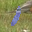
Label: 1